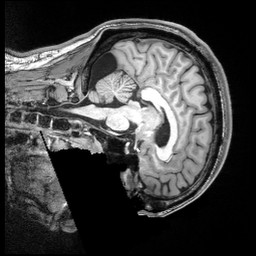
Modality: T1w
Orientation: sagittal
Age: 24
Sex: male